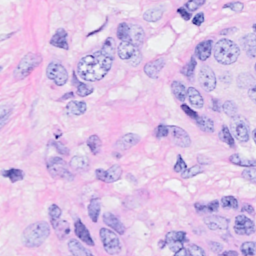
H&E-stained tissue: Breast